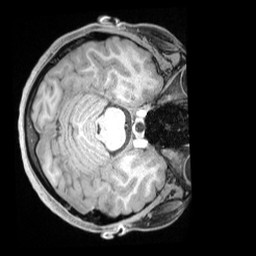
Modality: T1w
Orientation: axial
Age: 19
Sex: female
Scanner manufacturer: siemens
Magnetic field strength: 3 T
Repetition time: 1.68 s
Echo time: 0.00188 s